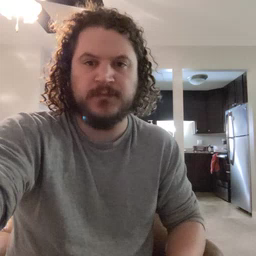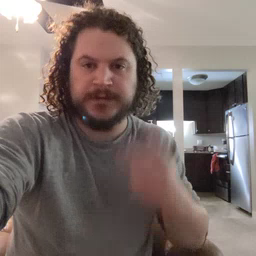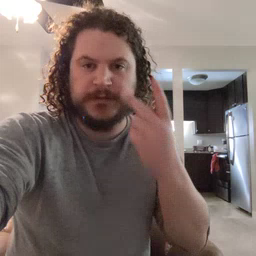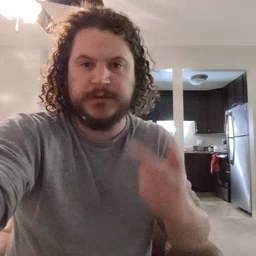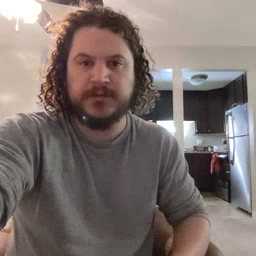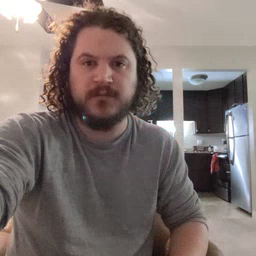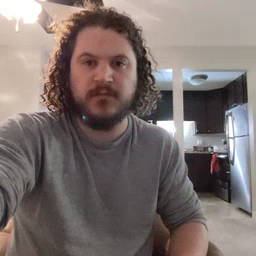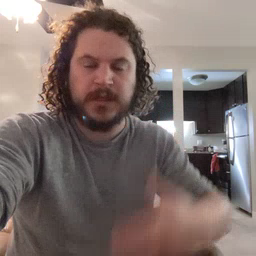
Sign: see